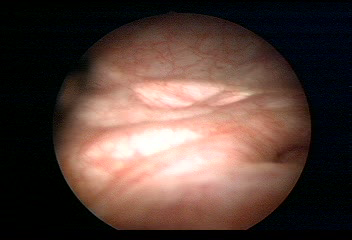
Modality: WLC
Class: Normal mucosa
Bladder cancer association: No